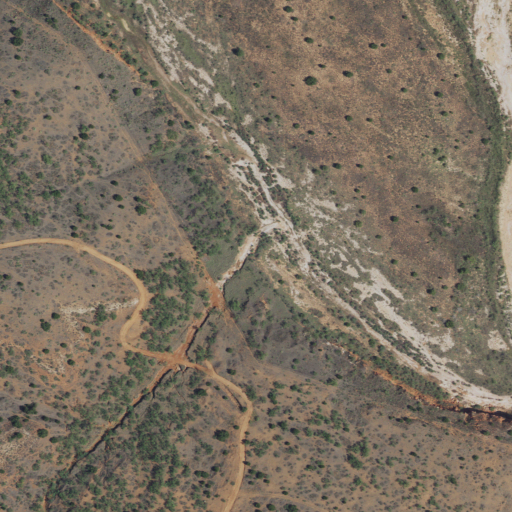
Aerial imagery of valley in Texas named Derrick Canyon containing shrub and barren land